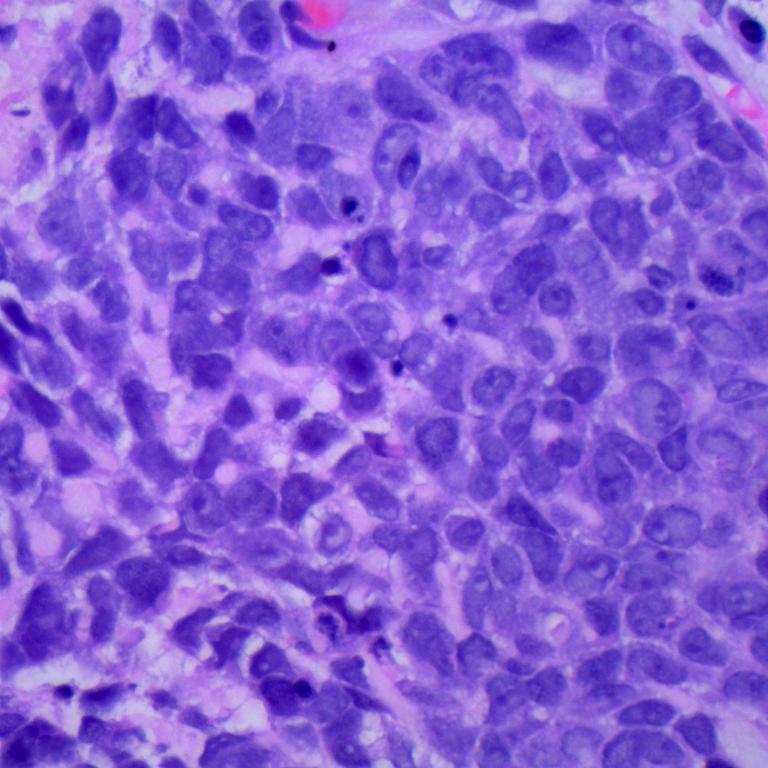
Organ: lung
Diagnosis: squamous carcinomas